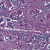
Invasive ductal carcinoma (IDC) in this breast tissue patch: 1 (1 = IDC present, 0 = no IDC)